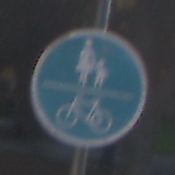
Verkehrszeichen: GemeinsamerGehUndRadweg
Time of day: MorningAfternoon
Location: Outdoor (Suburban)
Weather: Clear
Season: NotSpecified
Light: Natural